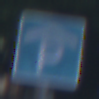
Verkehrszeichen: Parkhaus
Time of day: SunriseSunset
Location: Outdoor (Urban)
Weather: PartlyCloudy
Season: NotSpecified
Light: Natural